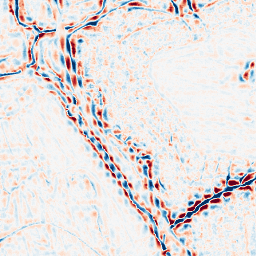
Category: wavelet
Decomposition family: wavelet_biorthogonal
Decomposition parameters: wavelet: bior3.5
level: 3
Upsampling method: sinc_blackman
Upsampling parameters: scale: 4
kernel_size: 8
Upsampling scale: 4